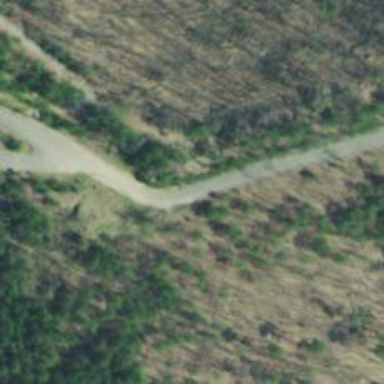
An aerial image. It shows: Unclassified road.